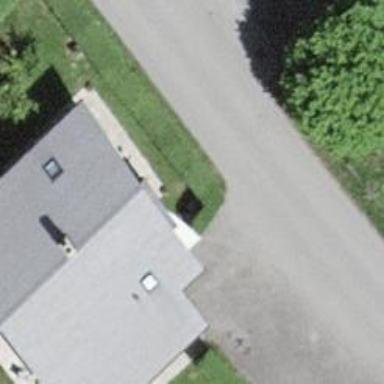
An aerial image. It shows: Simple house.